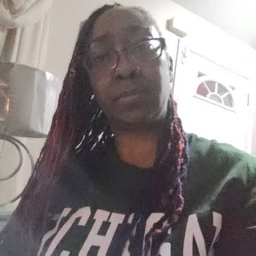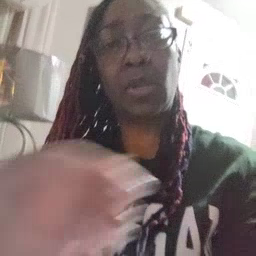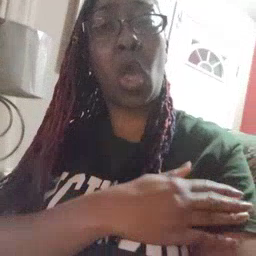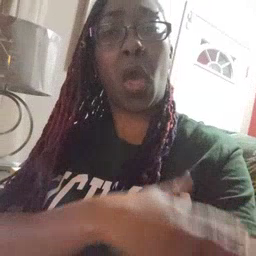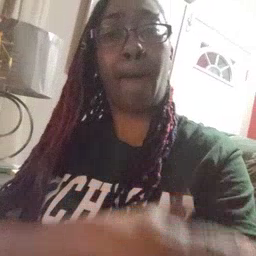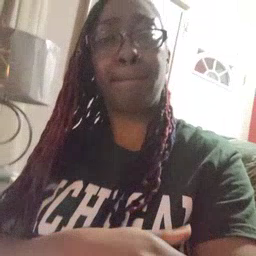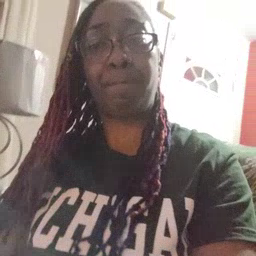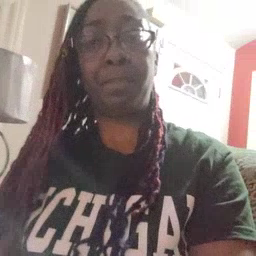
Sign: arm